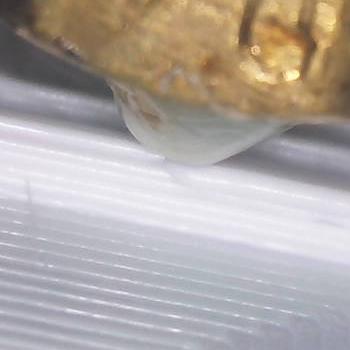
Flow rate: 178%